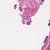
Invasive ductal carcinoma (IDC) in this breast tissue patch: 0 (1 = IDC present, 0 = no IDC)